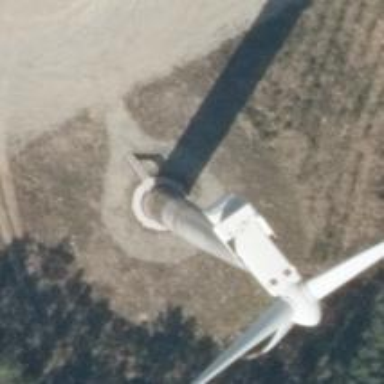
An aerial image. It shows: Wind generator powered by wind turbine.